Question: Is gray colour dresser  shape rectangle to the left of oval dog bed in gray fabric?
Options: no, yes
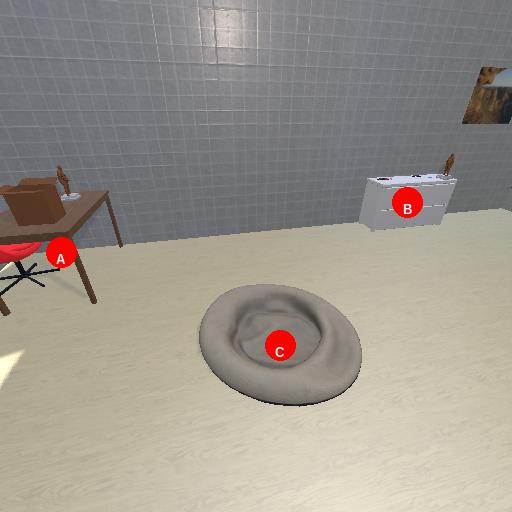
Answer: no